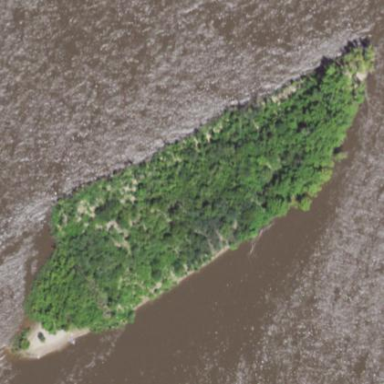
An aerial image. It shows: Islet.